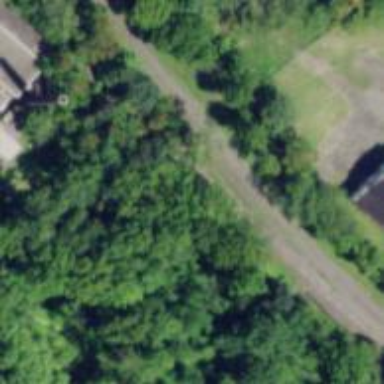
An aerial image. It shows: Disused railway spur.